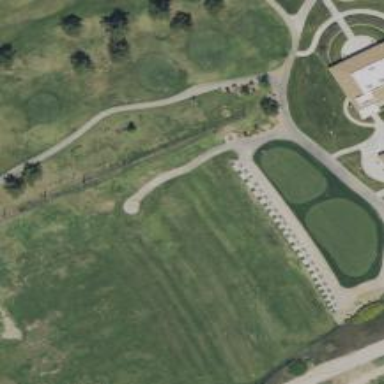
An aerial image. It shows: Path for both road and golf.